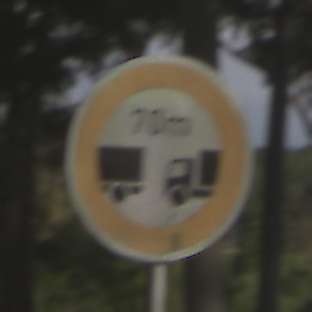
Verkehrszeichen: VerbotUnterschreitenMindestabstand
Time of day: MorningAfternoon
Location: Outdoor (Nature)
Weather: Clear
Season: NotSpecified
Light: Natural